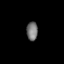
Tissue: prostate
Cell type: T cells
Senescence score: 0.3543
Nuclear area (px): 204
Mean DAPI intensity: 117.672